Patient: sex M, age 62
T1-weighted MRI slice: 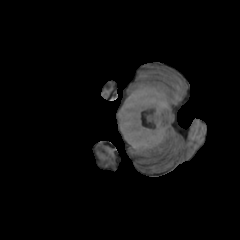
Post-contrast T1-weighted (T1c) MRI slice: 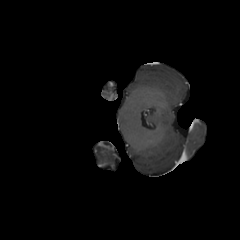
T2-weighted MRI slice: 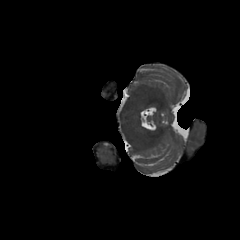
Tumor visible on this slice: no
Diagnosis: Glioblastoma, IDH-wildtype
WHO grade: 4